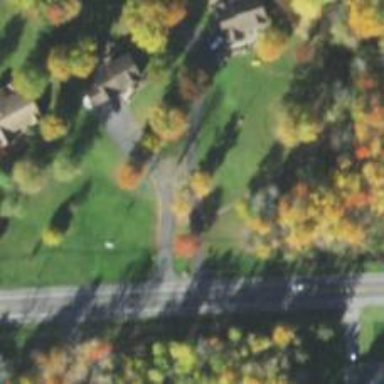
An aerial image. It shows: Driveway.